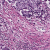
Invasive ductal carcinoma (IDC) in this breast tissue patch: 1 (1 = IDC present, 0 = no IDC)